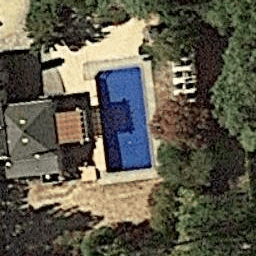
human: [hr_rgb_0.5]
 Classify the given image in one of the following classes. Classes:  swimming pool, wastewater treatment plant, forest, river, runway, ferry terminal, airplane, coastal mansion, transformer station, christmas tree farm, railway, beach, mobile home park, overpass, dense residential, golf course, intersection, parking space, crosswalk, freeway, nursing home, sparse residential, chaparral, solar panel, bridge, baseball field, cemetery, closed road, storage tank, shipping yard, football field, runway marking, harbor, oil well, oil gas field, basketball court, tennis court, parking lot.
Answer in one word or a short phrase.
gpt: swimming pool